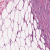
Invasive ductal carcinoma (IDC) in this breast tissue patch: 0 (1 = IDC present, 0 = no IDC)